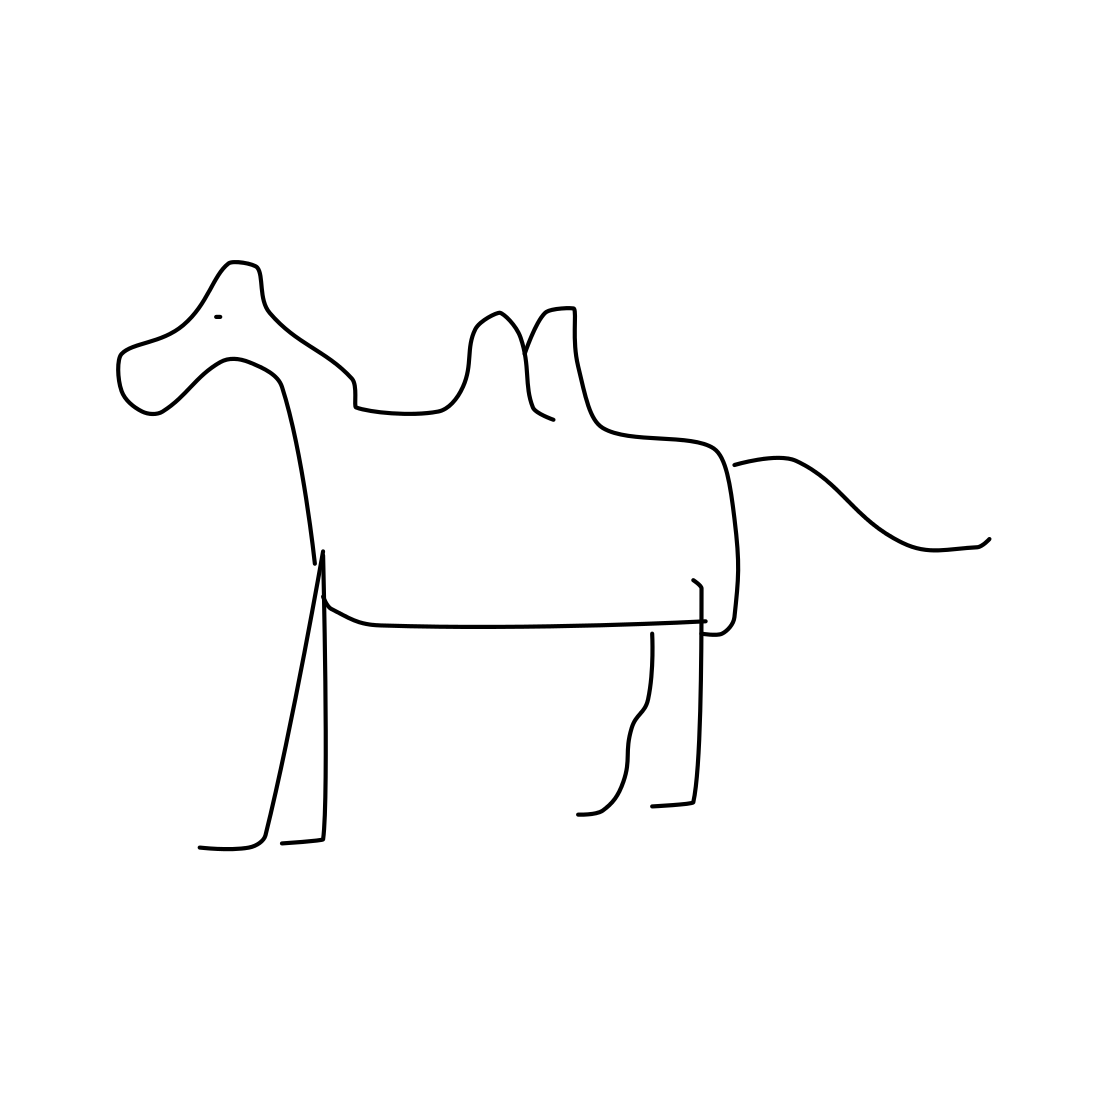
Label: camel